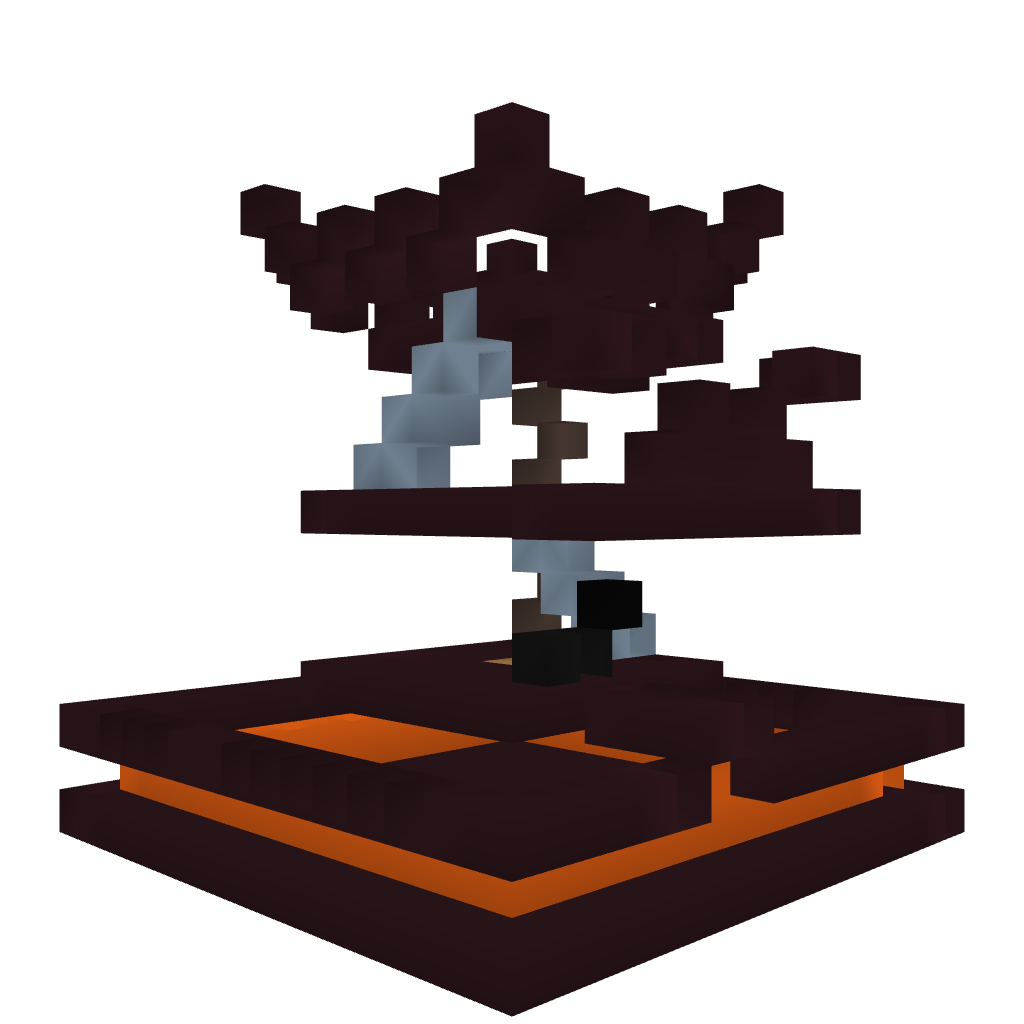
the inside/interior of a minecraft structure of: PvPTower: Netherbrick